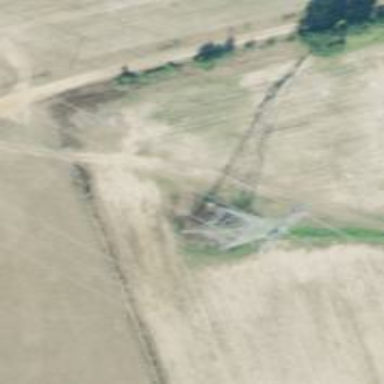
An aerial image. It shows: Lattice structure tower used for power transmission.